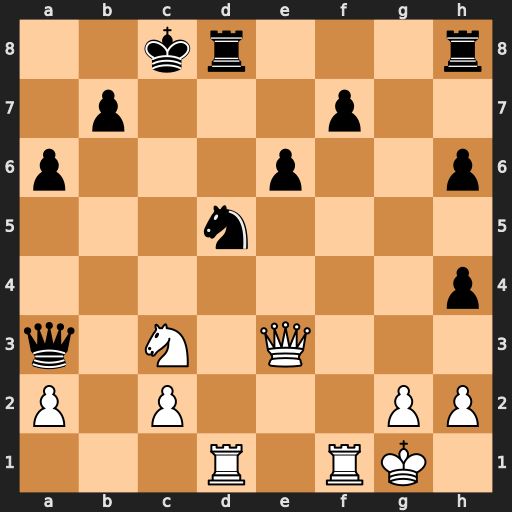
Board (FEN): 2kr3r/1p3p2/p3p2p/3n4/7p/q1N1Q3/P1P3PP/3R1RK1
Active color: w
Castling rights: -
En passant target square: -
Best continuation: Nxd5 Qxe3+ Nxe3